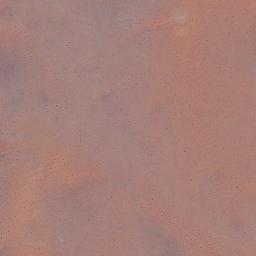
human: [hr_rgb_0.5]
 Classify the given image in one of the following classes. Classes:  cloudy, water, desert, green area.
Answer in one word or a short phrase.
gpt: desert